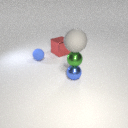
small blue metal sphere to the right of large red metal cube